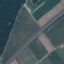
Land use / land cover class: Highway